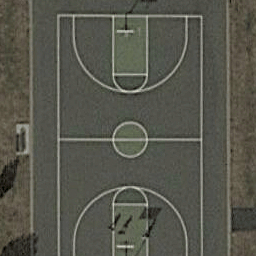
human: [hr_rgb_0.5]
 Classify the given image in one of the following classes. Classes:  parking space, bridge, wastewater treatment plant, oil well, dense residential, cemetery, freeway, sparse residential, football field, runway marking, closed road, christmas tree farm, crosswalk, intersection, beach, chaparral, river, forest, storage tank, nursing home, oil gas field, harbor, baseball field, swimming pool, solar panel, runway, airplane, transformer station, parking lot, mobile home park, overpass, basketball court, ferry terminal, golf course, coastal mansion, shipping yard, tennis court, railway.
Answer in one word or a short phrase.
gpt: basketball court